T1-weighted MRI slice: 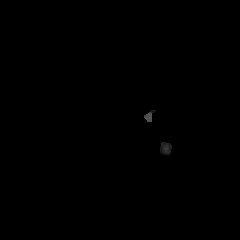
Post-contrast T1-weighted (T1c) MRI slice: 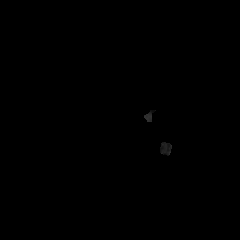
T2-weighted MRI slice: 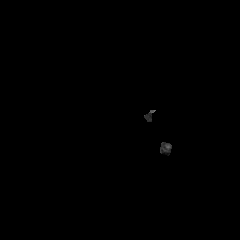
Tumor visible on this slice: no